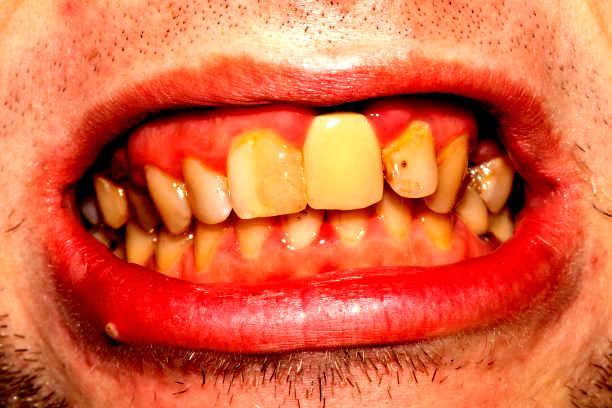
Condition: Gingivitis